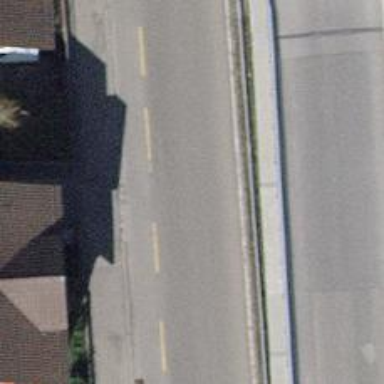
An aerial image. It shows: Primary highway with asphalt surface. There is separate sidewalk on the right and cycle track.